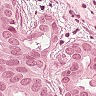
Metastatic tissue present: yes